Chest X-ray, PA view. Patient: 47 years old, sex F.
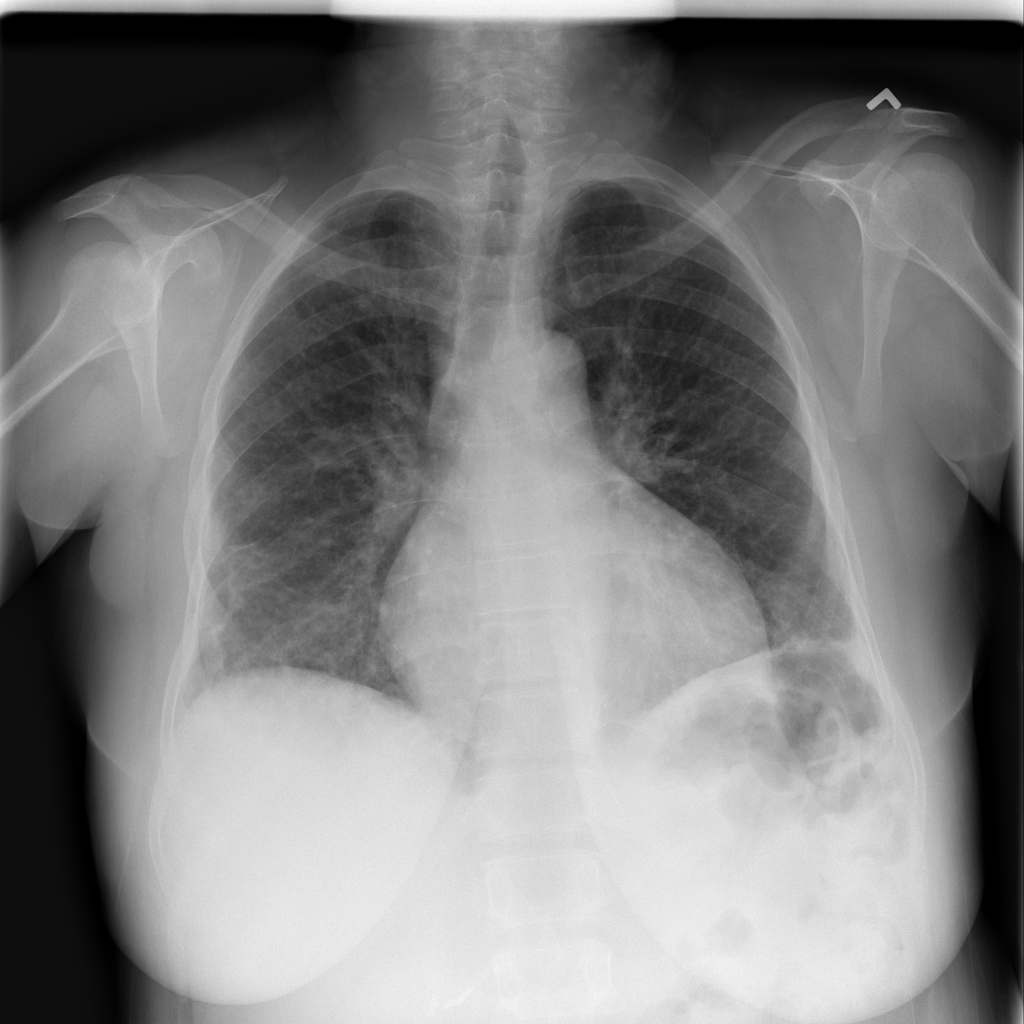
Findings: No Finding